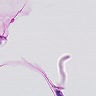
Metastatic tissue present: no